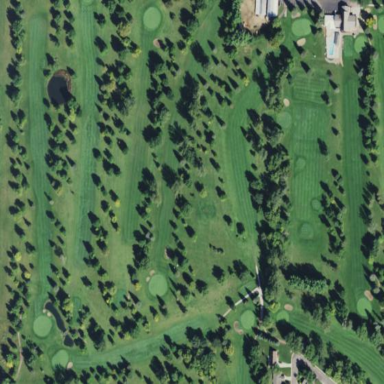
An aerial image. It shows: Golf course surrounded by greenery.